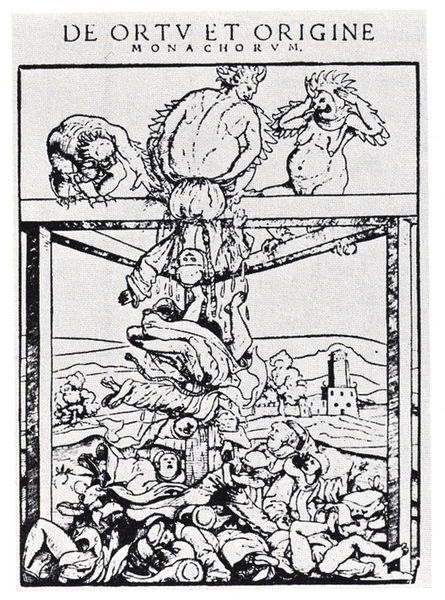
Titel: De Ortv Et Origine Monachorvm
Künstler: Cranach-Werkstatt
Institution: (Seriendruck)
Schlagwörter: baum, himmel, bäume, landschaft, menschen, fenster, köpfe, szene, zeichnung, gebäude, haus, masse, menge, gesichter, gesicht, tod, tot, feld, felder, kirche, personen, turm, schrift, karikatur, balken, gestell, fallen, tusche, burg, religion, haufen, seil, druck, schwarz weiss, radierung, stich, titel, illustration, buchstaben, überschrift, worte, dämon, sündenfall, hölle, leid, qual, teufel, wesen, fall, sturz, geburt, dämonen, fratze, hexen, latein, baum bäume, galgen, menchen, quälen, 7qual